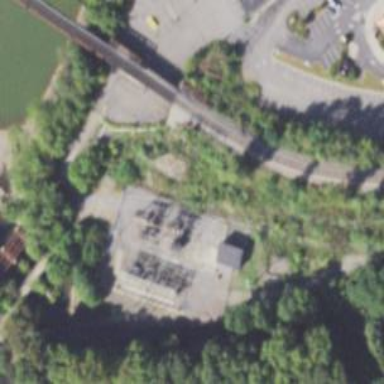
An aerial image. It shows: Power substation.